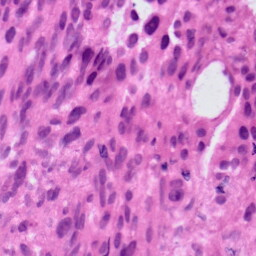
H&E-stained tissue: Skin